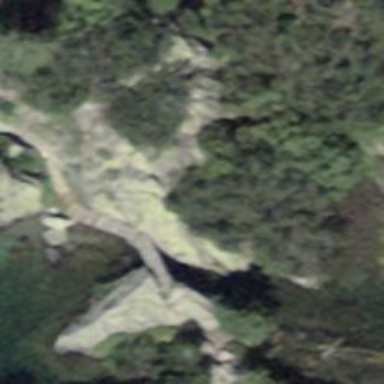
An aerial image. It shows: Path on bridge.